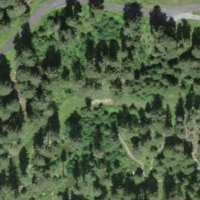
EUNIS habitat code: 43
Species observed at this site:
Oxalis acetosella